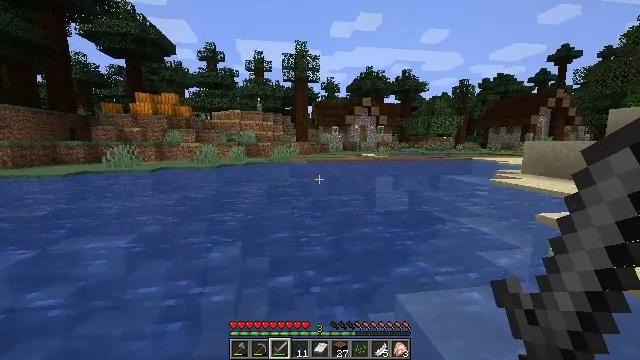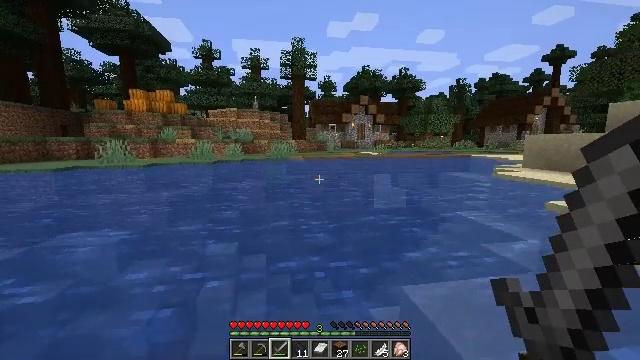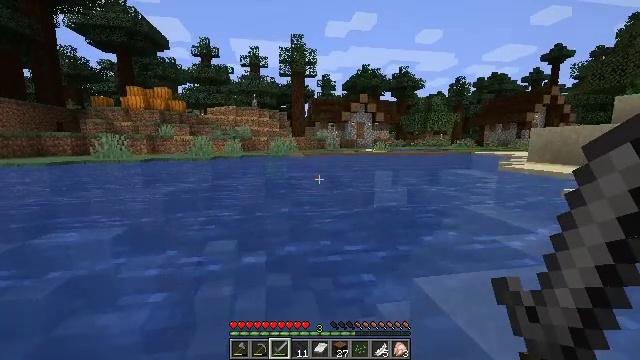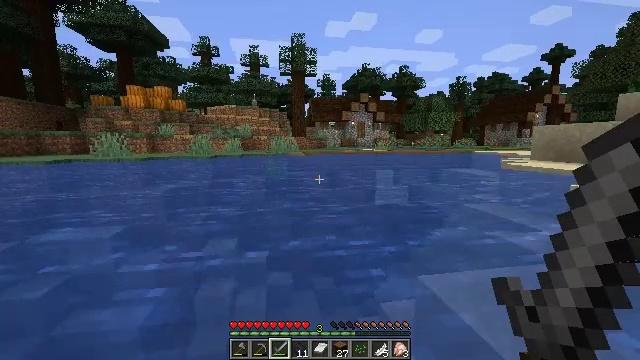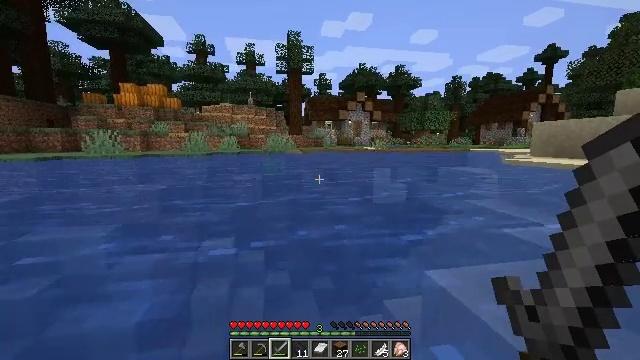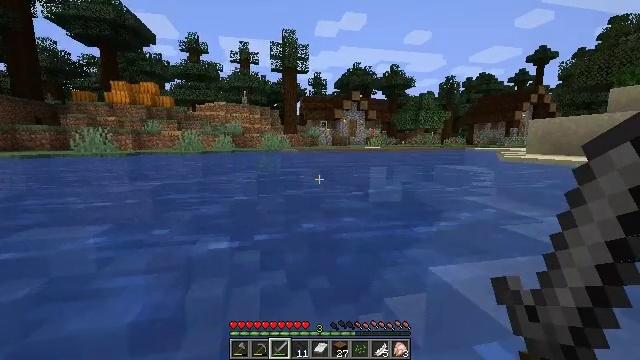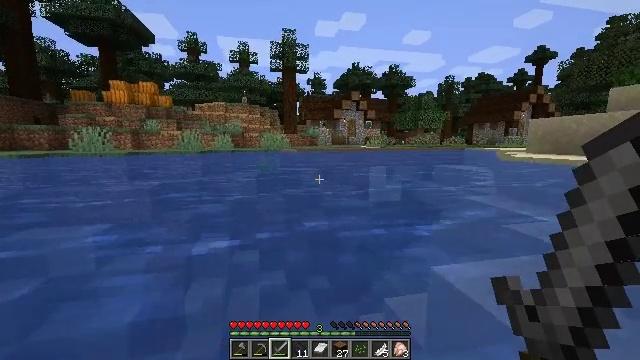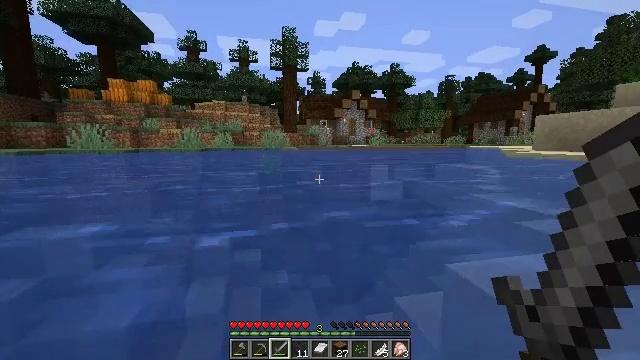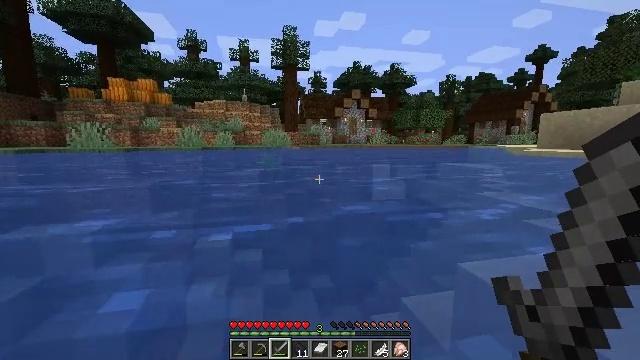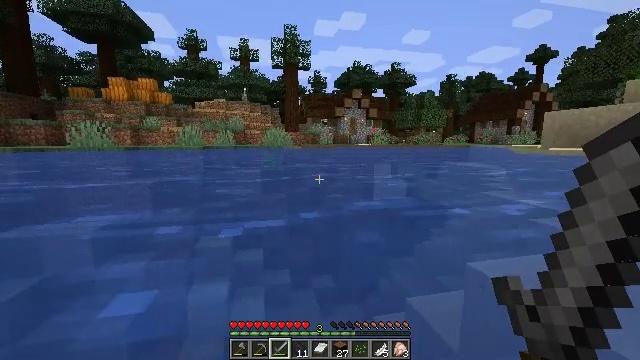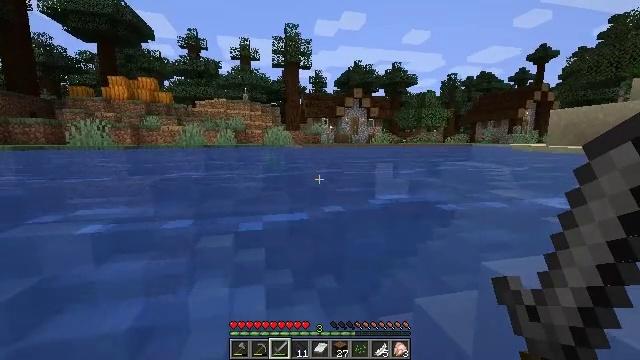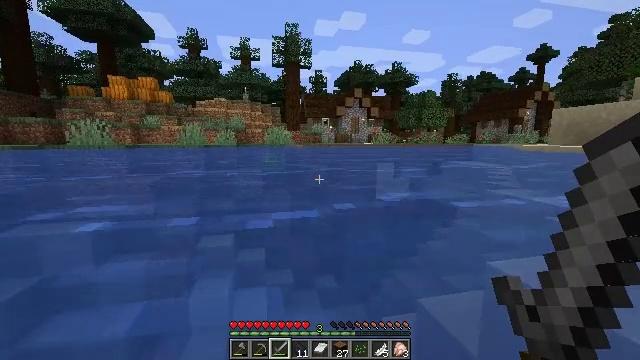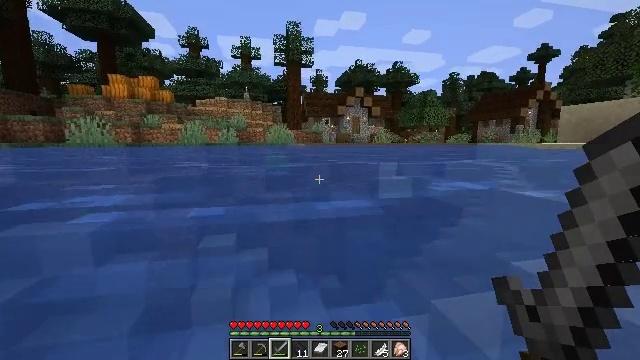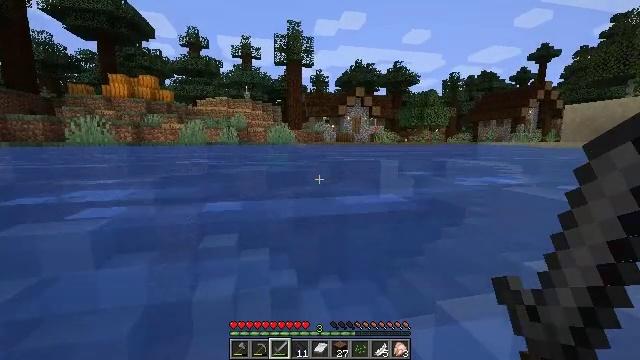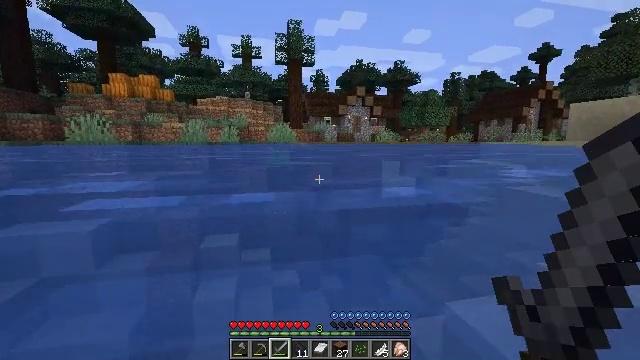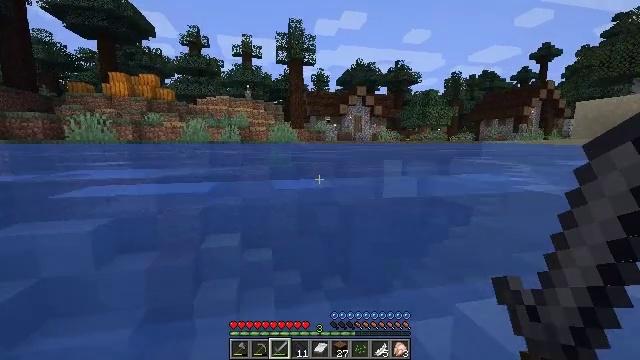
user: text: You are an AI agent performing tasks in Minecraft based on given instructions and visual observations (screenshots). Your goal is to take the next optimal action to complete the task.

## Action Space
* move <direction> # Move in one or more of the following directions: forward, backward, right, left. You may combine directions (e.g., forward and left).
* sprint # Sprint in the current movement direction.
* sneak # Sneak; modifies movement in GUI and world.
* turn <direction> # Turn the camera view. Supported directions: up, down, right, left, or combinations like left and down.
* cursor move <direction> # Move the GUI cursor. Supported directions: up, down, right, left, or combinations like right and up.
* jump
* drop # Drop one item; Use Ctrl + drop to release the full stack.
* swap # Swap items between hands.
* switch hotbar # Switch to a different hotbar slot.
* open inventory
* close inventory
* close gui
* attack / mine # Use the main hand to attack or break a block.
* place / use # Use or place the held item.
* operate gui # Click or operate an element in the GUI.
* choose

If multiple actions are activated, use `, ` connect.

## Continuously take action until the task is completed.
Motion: motion action
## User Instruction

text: Recycle the fletching table.
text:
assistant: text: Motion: move forward and move left
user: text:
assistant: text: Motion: move forward and move left
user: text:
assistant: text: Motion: move forward and move left
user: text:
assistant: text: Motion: move forward and move left
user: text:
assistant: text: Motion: move forward and move left, turn right
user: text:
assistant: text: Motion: move forward and move left
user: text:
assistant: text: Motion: move forward and move left
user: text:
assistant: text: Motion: move forward and move left
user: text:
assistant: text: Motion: move forward and move left
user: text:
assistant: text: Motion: move forward and move left
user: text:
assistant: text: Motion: move forward and move left
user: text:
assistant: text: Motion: move forward and move left
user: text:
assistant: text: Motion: move forward and move left
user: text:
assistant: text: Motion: move forward and move left
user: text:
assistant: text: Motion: move forward and move left
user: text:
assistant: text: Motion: move forward and move left
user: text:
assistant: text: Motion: move forward and move left
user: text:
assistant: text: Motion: move forward and move left
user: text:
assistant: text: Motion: move forward and move left
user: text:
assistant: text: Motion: move forward and move left
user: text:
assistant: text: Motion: move forward and move left
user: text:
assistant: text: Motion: move forward
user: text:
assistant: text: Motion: move forward
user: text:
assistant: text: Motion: move forward
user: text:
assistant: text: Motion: move forward
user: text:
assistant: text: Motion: move forward
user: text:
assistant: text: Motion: move forward, turn left, jump
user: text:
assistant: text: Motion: move forward, turn left and down, jump
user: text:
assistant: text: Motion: move forward, turn left and down, jump
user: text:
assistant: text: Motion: move forward, turn left, jump